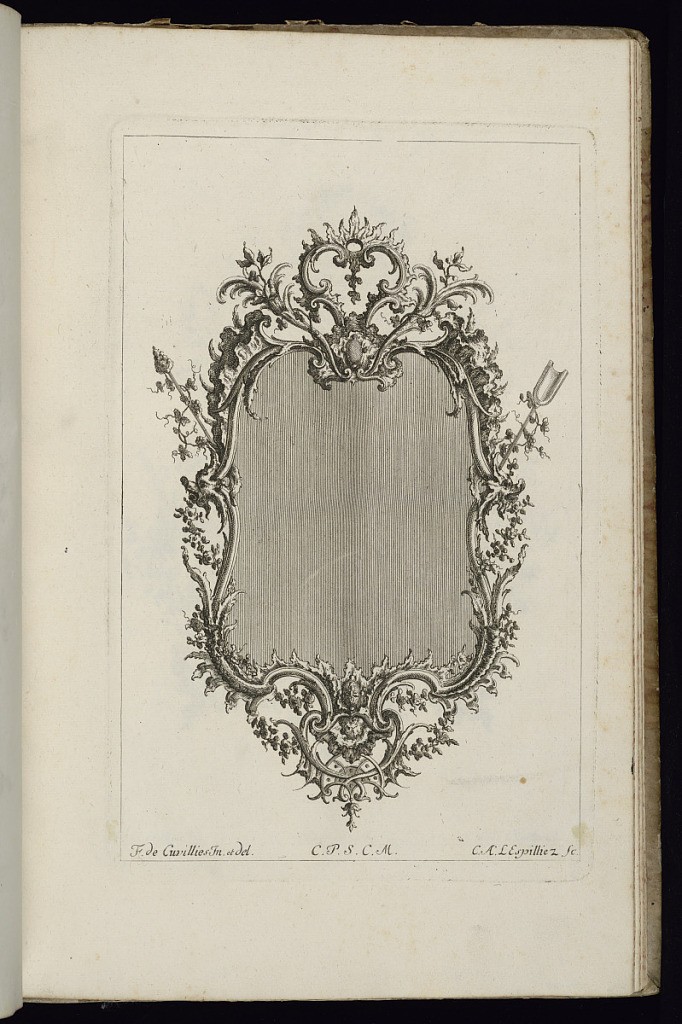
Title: Frame with Rocaille Cartouche
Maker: François de Cuvilliés the Elder, Belgian, 1695 - 1768
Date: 1740–68
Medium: Etching and engraving on paper
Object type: Bound print
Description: Upright frame design for a mirror or painting, topped with a rocaille cartouche at upper center surrounded by two palm branches. Floral and vegetal decoration throughout.